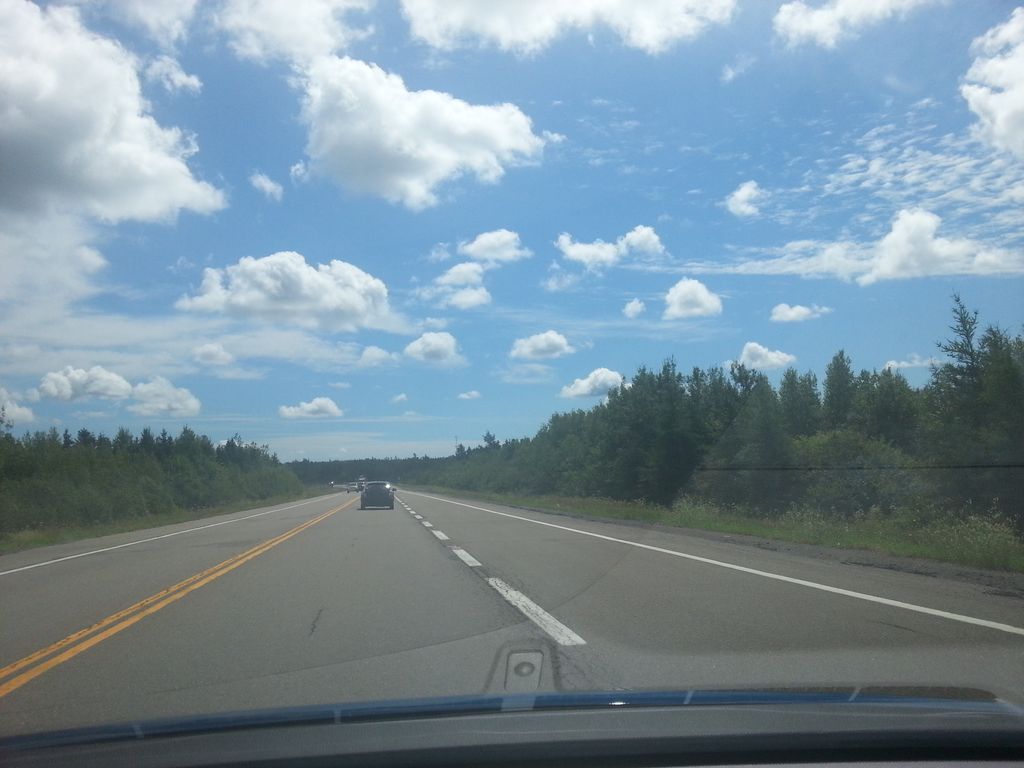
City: charlottetown